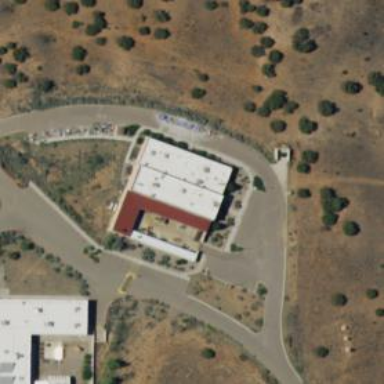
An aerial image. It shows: College building.